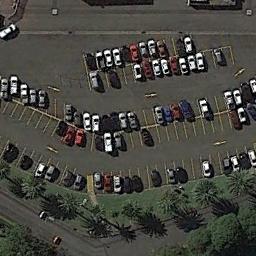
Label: parking_lot